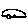
Label: car